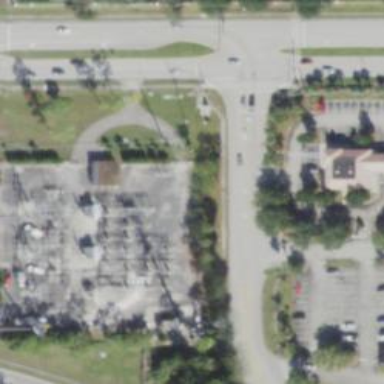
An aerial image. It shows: Distribution substation surrounded by fence.